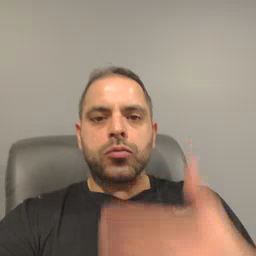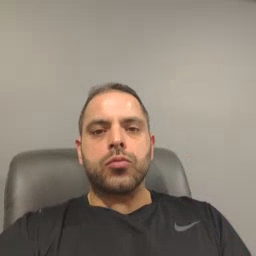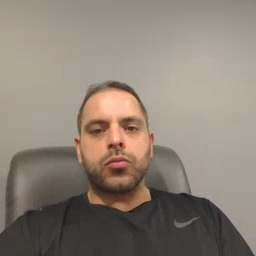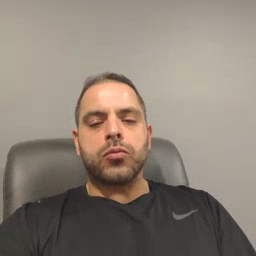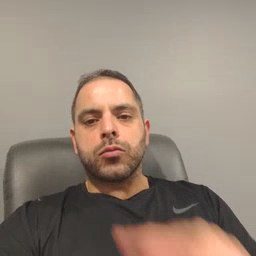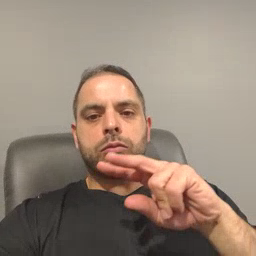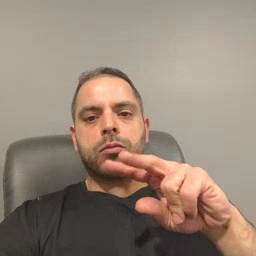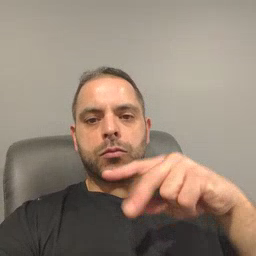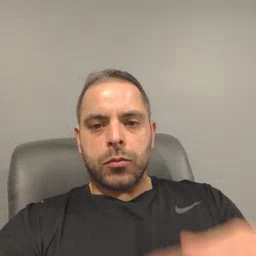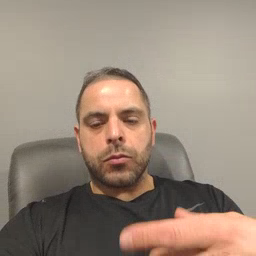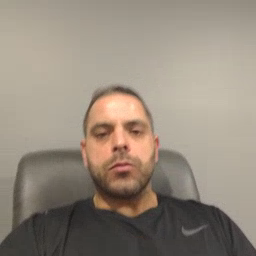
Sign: fall